Field crop: tomato
Growth stage: 2
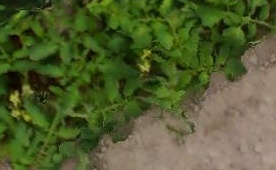
Species: tomato